Question: I am first time user of core data and trying to learn the core data.
For start with employee example with two attributes.
1. name
2. salary
Now I done all necessary things needed for loading the data from DB.
I get the values i saved before.
But problem is i am able to save only one attribute of the Employee table.For first time i saved only name of employee. Then when i got success in that, i try to save the name with salary then i got [NSManagedObject setSalary:]: unrecognized selector sent to instance 0x7472d80 exception.
Here is my code.
'''
- (IBAction)setBtnTouched:(id)sender {
Employee *newEmp = [NSEntityDescription
insertNewObjectForEntityForName:@"Employee"
inManagedObjectContext:context];
[newEmp setName:self.textFieldName.text];
[emp addObject:newEmp];
/* this is the code that i added after success in saving for employee name.*/
//[newEmp setSalary:self.textFieldSal.text];
//[emp addObject:newEmp];
*/
BOOL isSaved = [context save:nil];
NSLog(@"is saved %d",isSaved);
NSLog(@"emp :%@",emp);
}
'''
I dont understand where i went wrong because both are attributes of same entity.
Please do write to this thread.
Edited: screen shot

Regards,
paggyyy123
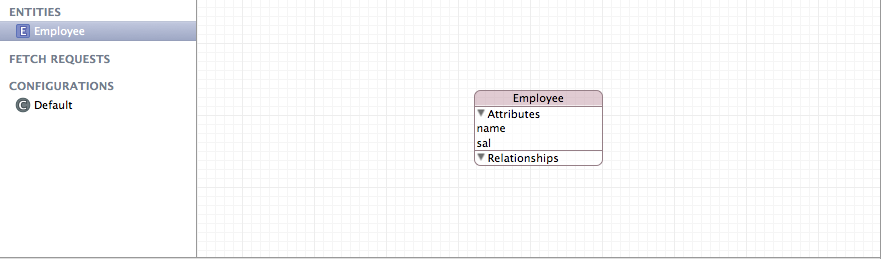
Answer: Make sure your 'NSManagedObject' subclass contains the correct attribute name accessor.
'''
// Employee.m
@dynamic Salary
'''
Also, note that you are adding the new employee to your array 'emp' twice. These two will be identical once the attributes are complete.